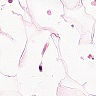
Metastatic tissue present: no